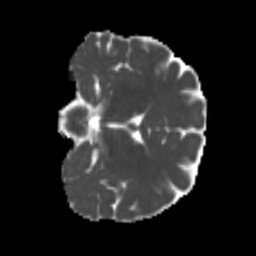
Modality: MD
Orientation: coronal
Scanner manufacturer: siemens
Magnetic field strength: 3 T
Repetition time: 4 s
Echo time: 0.0594 s